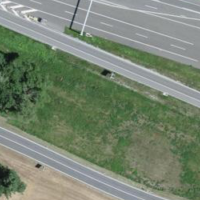
EUNIS habitat code: 57
Species observed at this site:
Aquila chrysaetos
Nucifraga caryocatactes